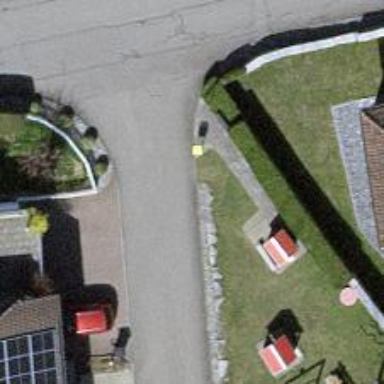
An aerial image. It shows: Post box is visible.